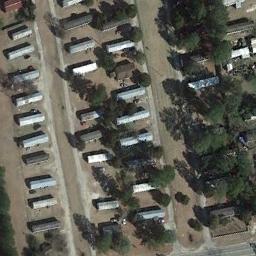
Label: residential